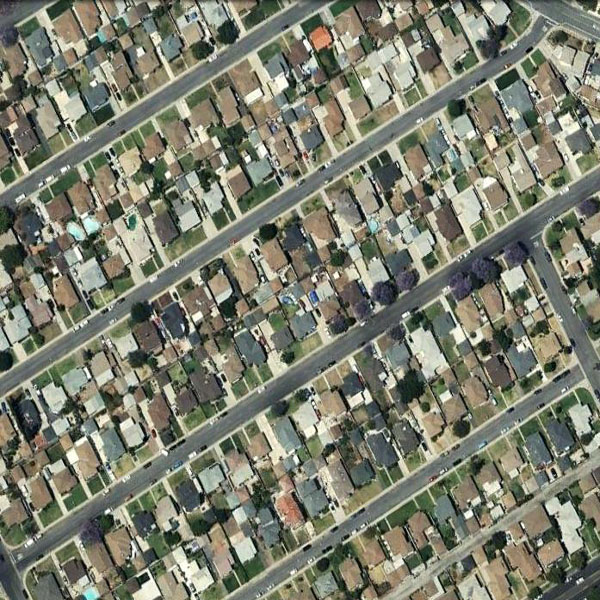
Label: Residential